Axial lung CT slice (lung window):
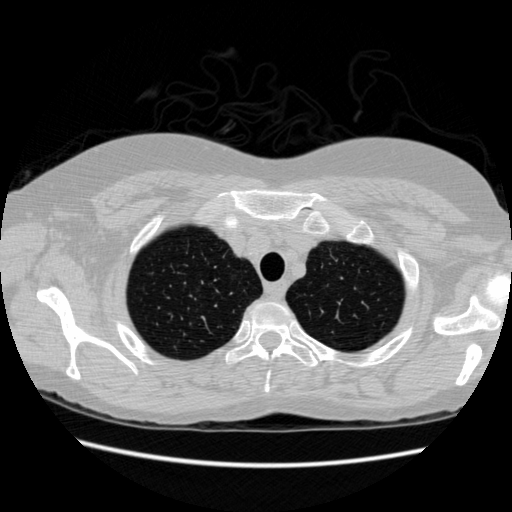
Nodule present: no